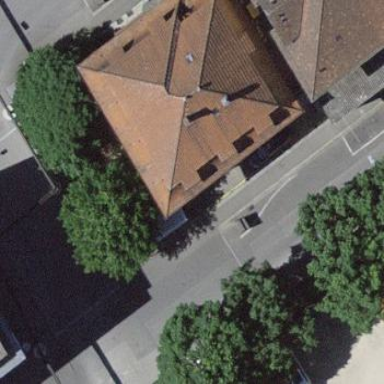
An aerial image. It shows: Simple and straightforward house.